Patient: sex F, age 41
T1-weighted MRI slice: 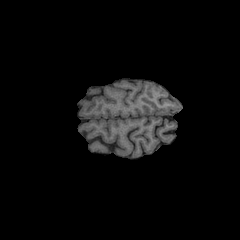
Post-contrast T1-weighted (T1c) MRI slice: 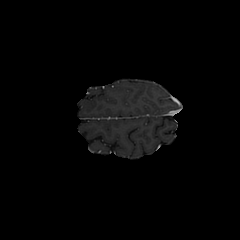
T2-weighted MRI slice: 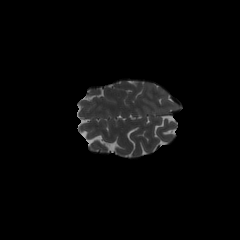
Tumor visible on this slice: no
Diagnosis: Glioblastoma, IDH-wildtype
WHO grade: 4